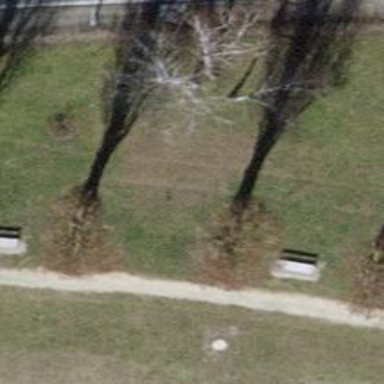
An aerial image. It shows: Broadleaved deciduous tree located in park.